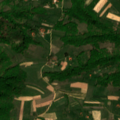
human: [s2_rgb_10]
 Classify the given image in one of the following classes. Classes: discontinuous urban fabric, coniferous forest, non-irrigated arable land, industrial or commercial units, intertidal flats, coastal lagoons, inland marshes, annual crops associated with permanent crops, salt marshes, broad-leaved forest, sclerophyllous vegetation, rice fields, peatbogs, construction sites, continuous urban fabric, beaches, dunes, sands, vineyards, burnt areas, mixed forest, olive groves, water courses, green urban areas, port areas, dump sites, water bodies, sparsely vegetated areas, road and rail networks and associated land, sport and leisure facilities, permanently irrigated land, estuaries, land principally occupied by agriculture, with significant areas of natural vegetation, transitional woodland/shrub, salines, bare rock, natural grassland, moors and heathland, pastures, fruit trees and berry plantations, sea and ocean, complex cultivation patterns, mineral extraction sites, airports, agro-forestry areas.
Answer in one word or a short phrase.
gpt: complex cultivation patterns, land principally occupied by agriculture, with significant areas of natural vegetation, broad-leaved forest